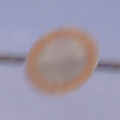
Verkehrszeichen: VerbotFahrzeugeAllerArt
Umgebung: Outdoor, Nature
Tageszeit: SunriseSunset
Wetter: PartlyCloudy
Licht: Natural
Jahreszeit: NotSpecified
Kontrast: LowContrast